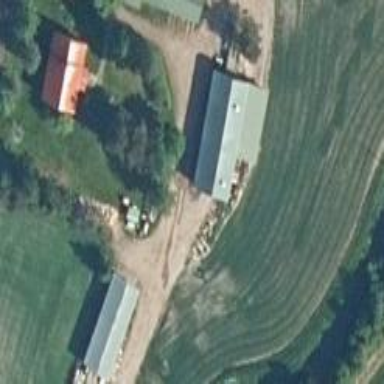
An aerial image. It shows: Farmyard area.